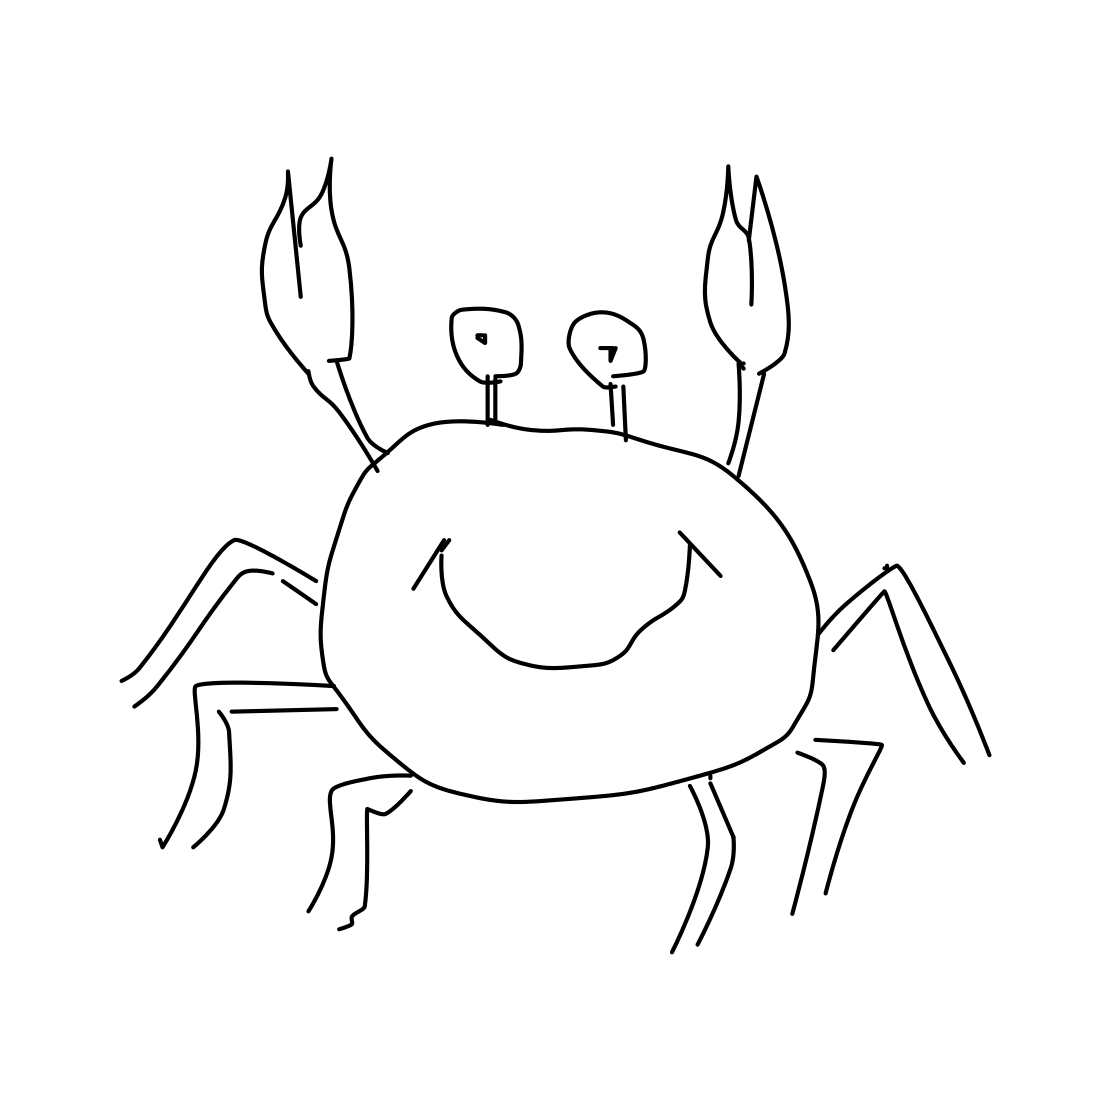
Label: crab